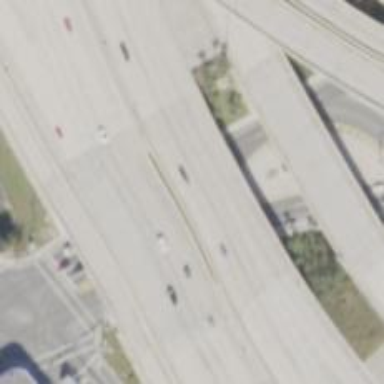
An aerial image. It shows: Bridge over motorway.